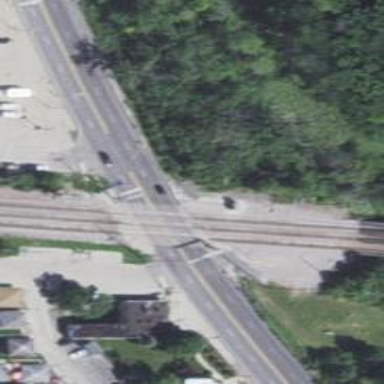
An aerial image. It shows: Railway level crossing.